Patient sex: M
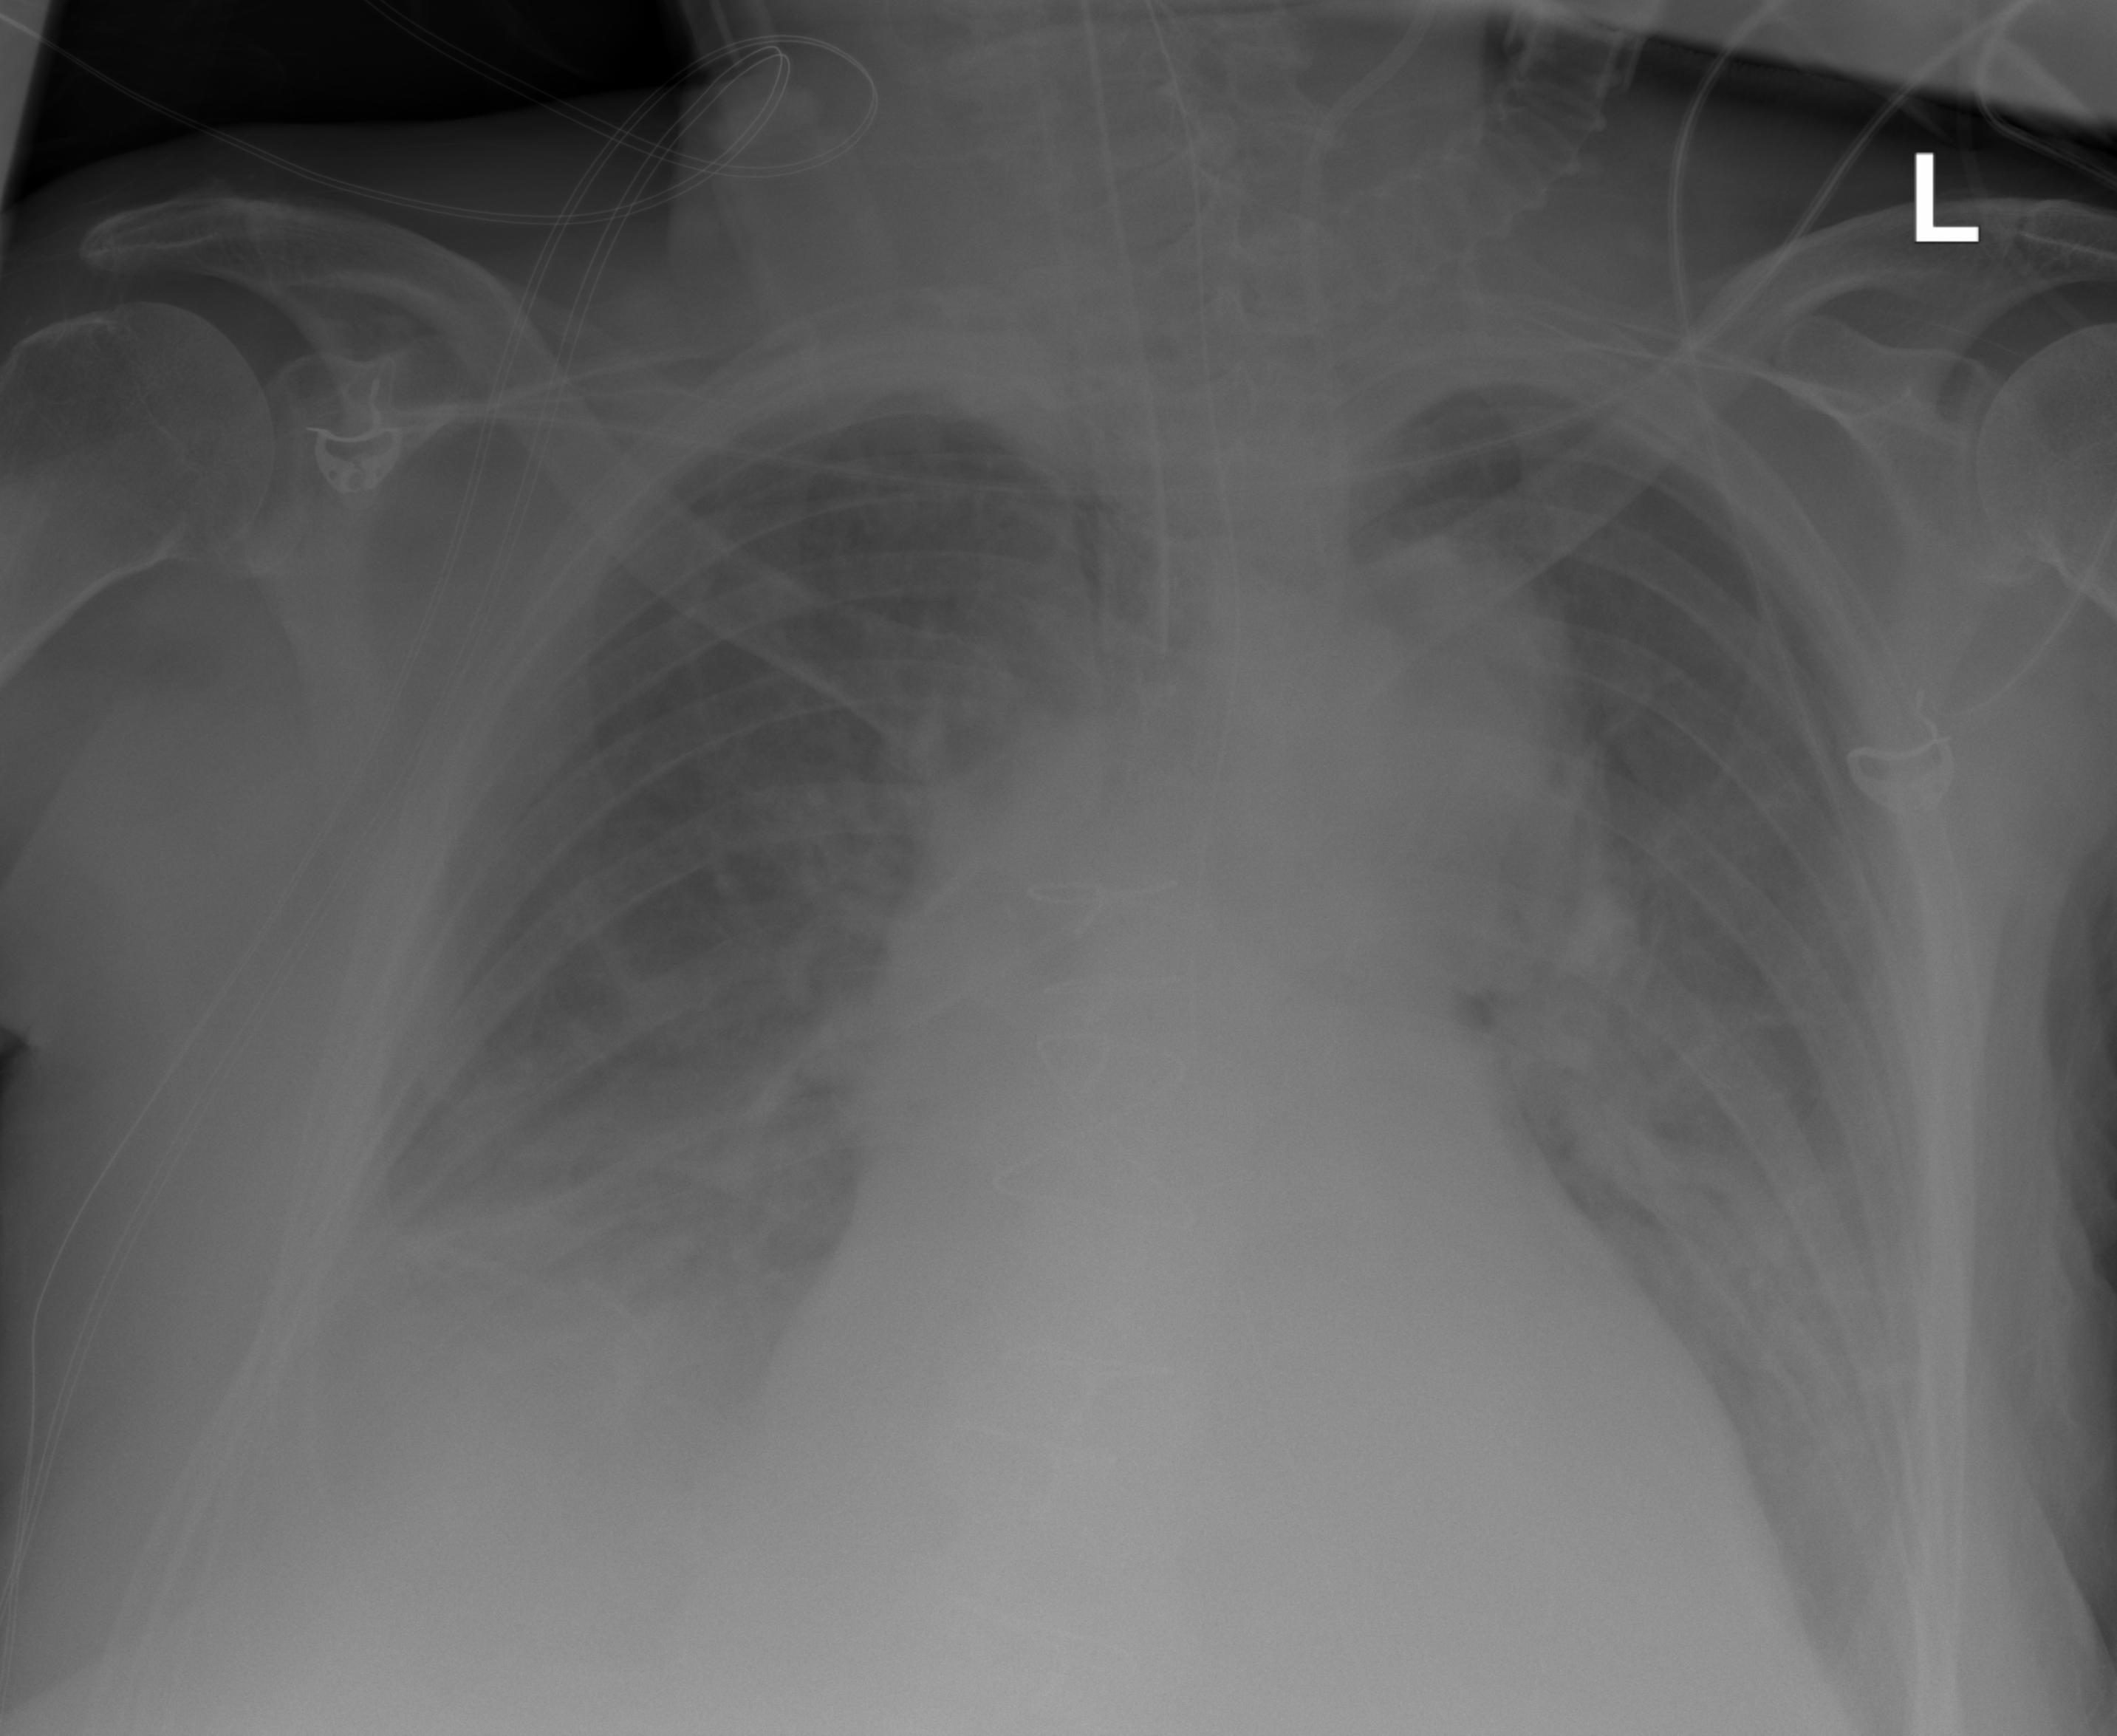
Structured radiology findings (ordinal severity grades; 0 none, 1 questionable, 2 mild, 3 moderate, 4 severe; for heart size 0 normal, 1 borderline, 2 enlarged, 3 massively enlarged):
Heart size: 3
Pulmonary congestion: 3
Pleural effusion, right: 4
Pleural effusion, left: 3
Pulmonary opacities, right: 2
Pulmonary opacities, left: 2
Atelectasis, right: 3
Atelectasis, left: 3